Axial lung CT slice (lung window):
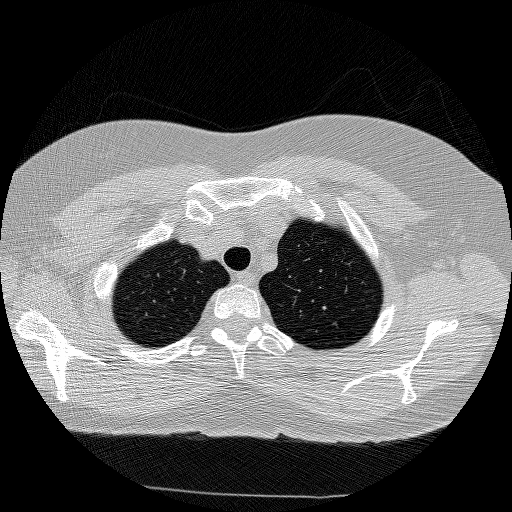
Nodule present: no